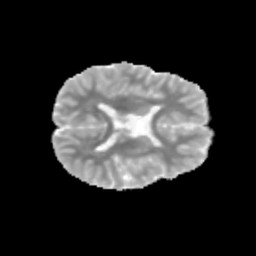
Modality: MD
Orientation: axial
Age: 13
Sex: male
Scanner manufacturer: siemens
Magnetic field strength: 3 T
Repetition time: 3.8 s
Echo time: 0.07 s